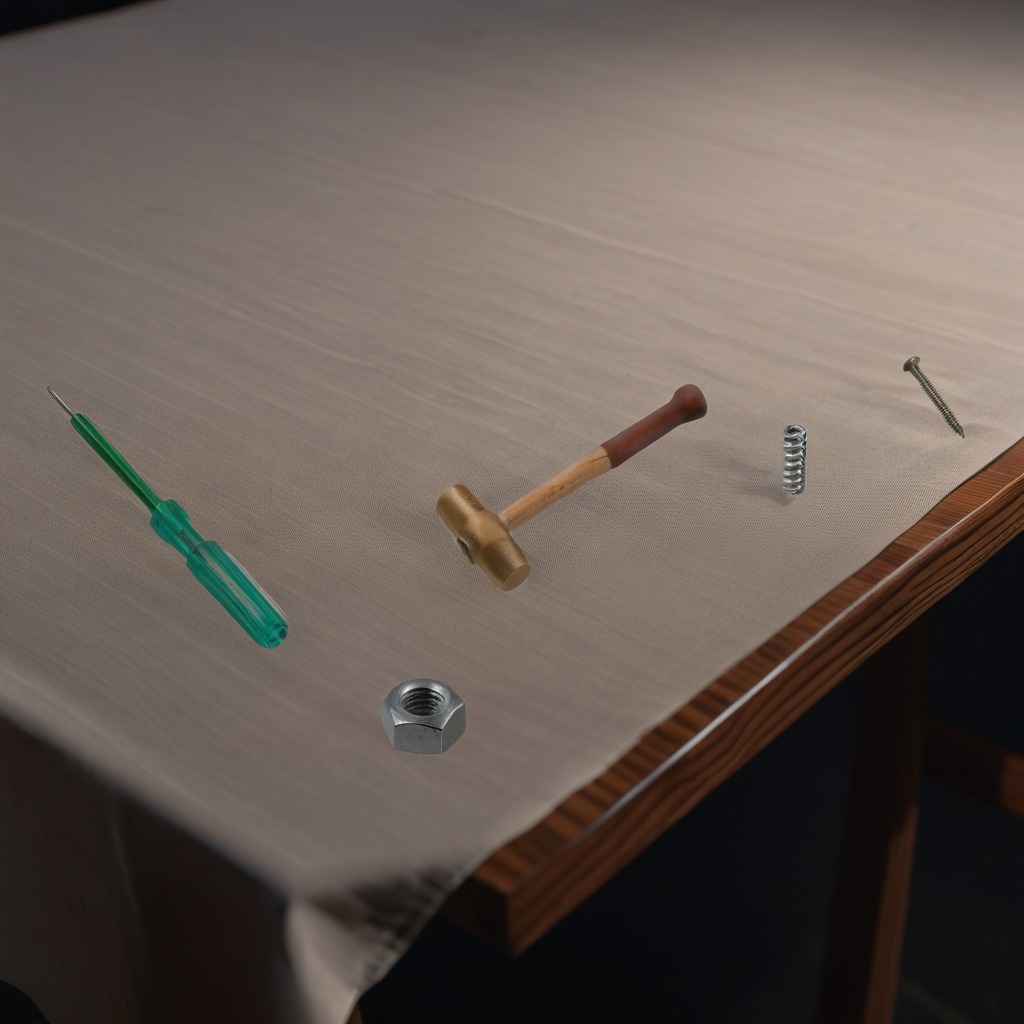
A hammer, metal machine screw, coiled metal spring, screwdriver, and metal nut are lying on the wooden table.